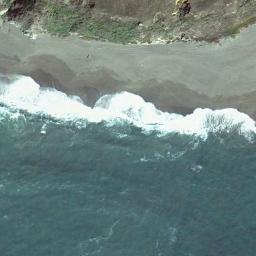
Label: beach